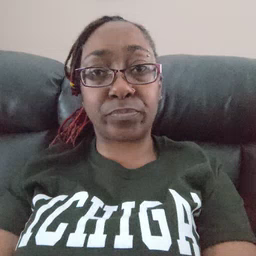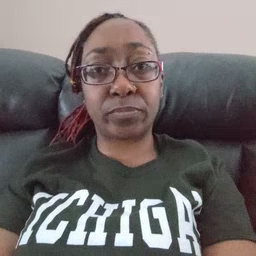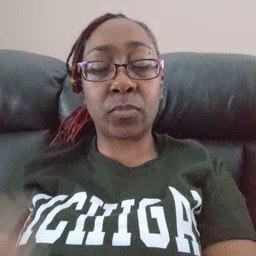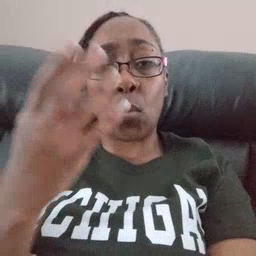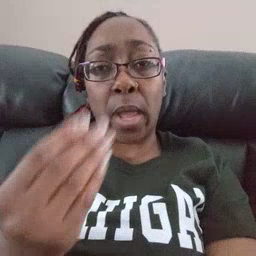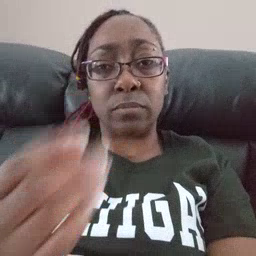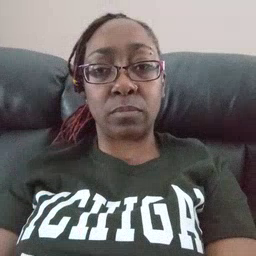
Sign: wet